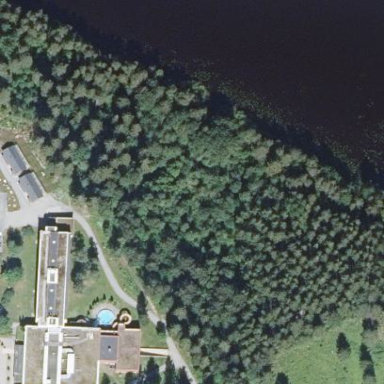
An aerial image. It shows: Hotel building.